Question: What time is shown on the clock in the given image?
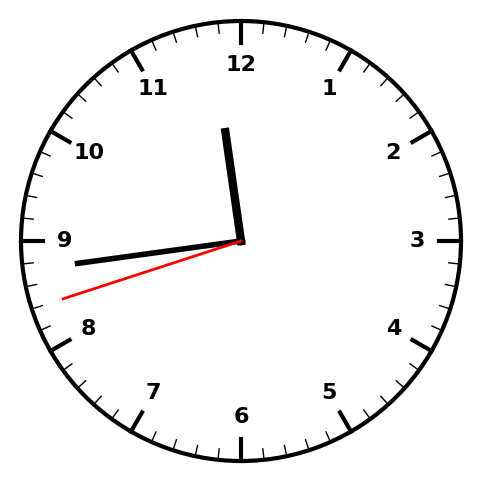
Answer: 11:43:42